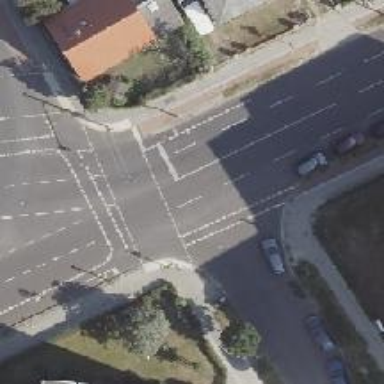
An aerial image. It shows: Secondary road with asphalt surface. It has separate sidewalks on both sides. There are lane markings and dedicated cycling tracks on both sides.